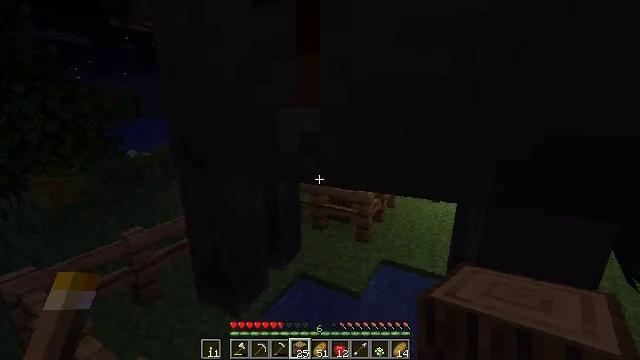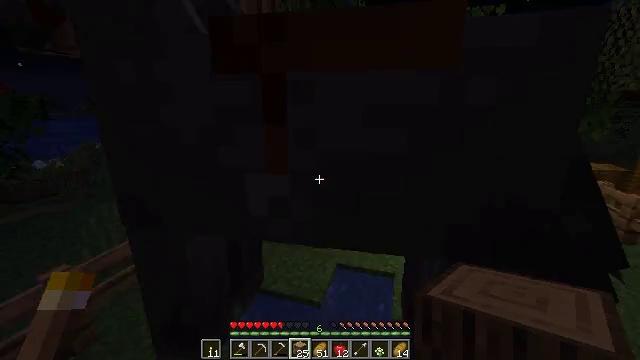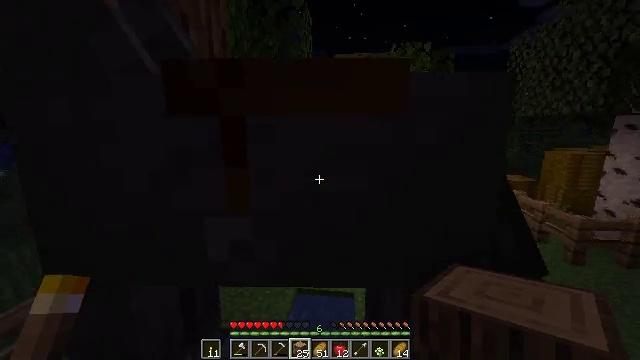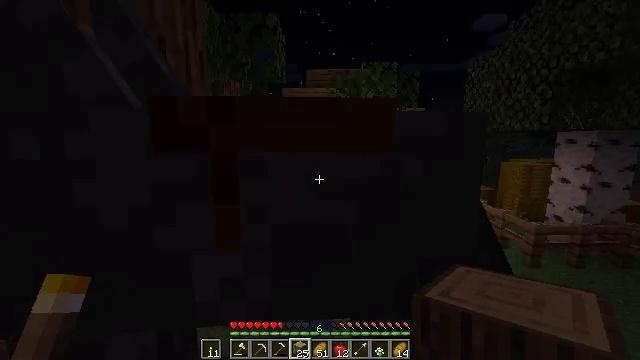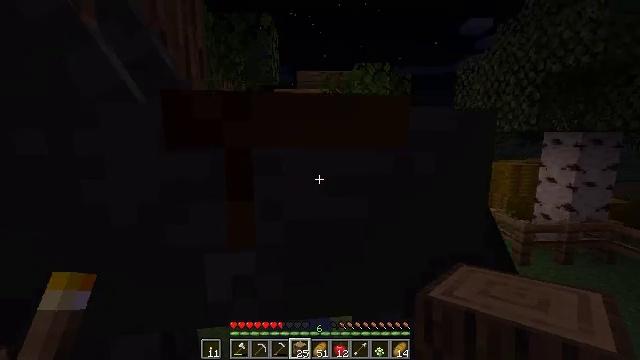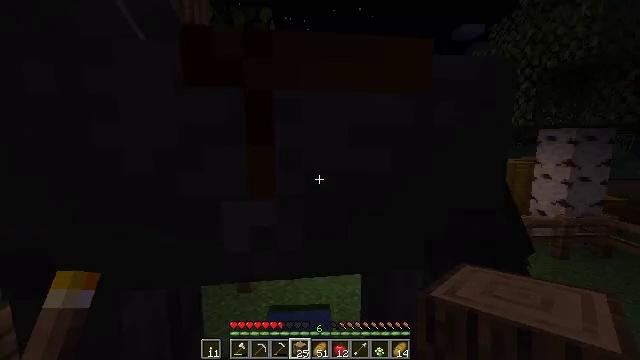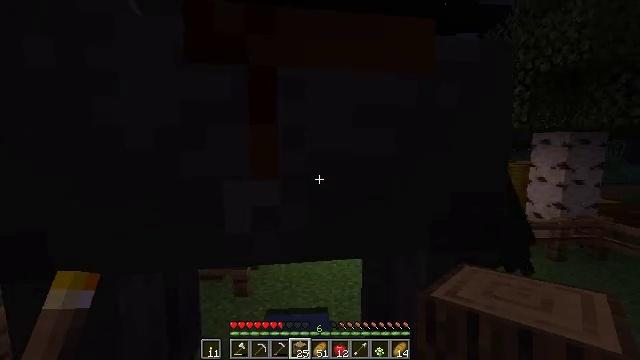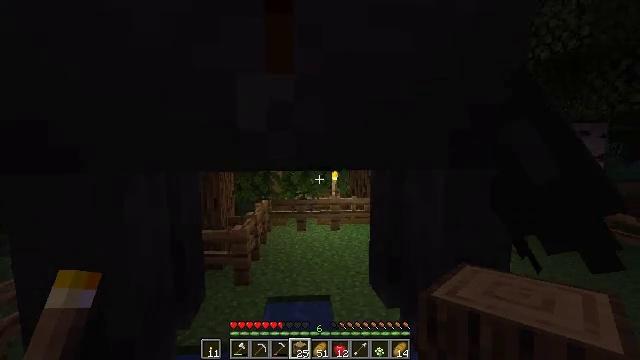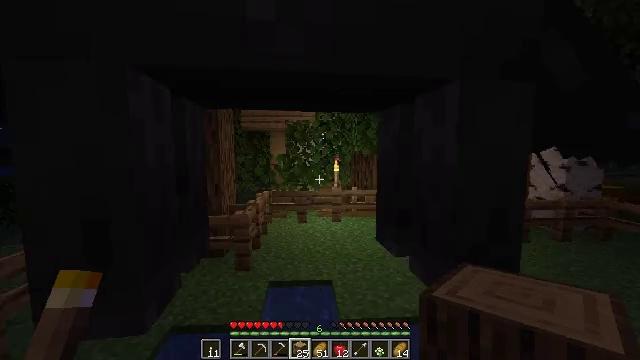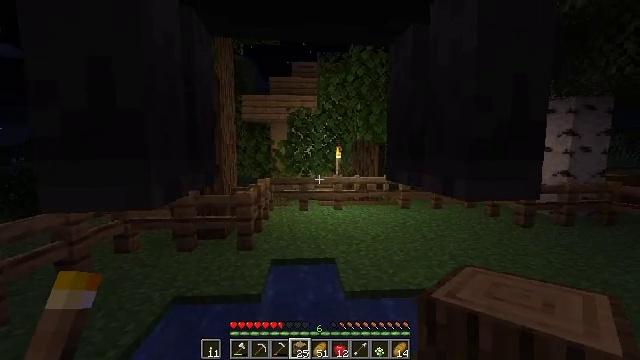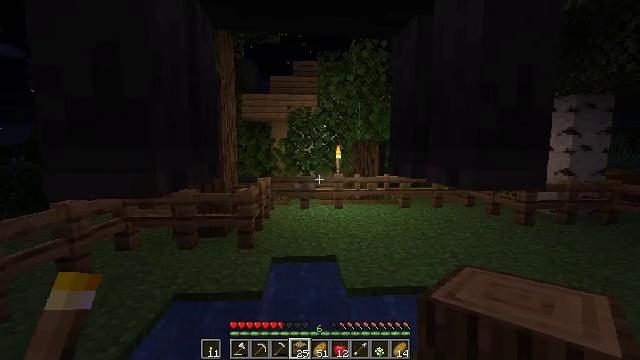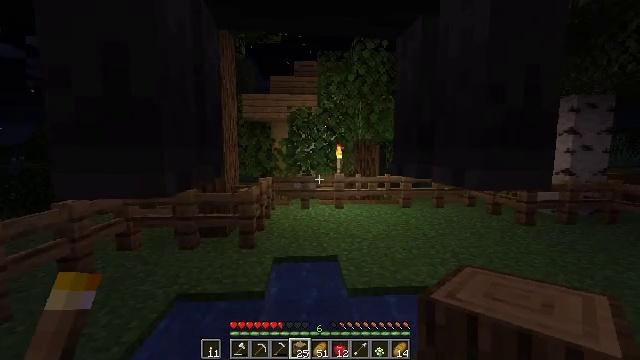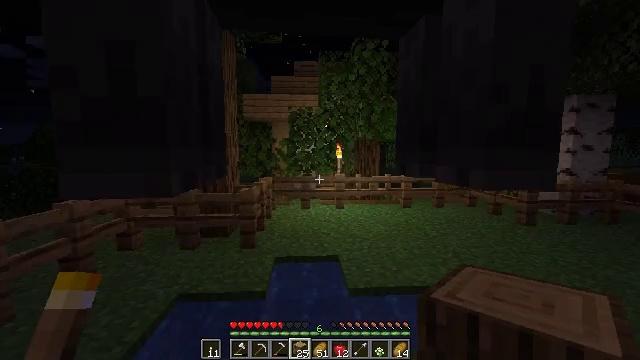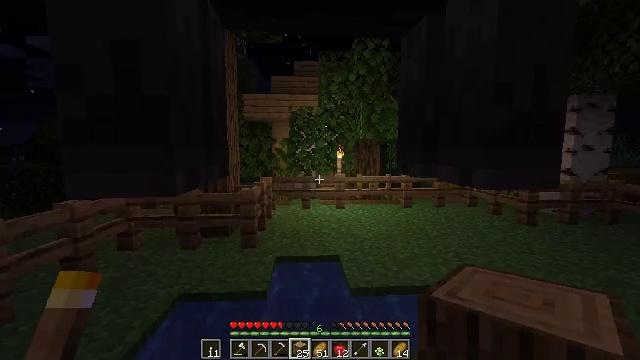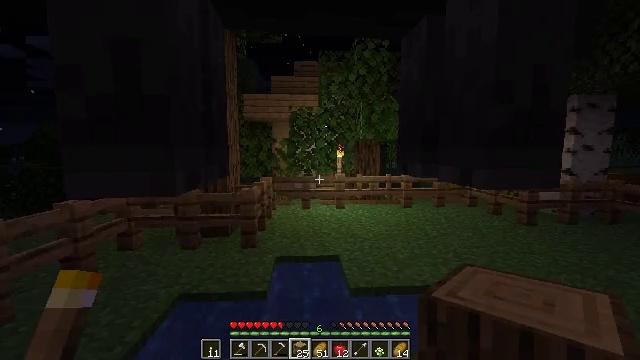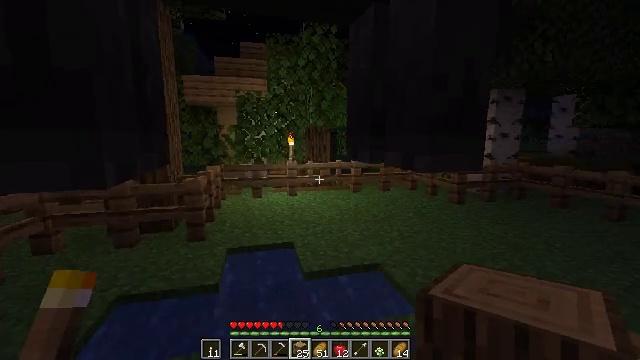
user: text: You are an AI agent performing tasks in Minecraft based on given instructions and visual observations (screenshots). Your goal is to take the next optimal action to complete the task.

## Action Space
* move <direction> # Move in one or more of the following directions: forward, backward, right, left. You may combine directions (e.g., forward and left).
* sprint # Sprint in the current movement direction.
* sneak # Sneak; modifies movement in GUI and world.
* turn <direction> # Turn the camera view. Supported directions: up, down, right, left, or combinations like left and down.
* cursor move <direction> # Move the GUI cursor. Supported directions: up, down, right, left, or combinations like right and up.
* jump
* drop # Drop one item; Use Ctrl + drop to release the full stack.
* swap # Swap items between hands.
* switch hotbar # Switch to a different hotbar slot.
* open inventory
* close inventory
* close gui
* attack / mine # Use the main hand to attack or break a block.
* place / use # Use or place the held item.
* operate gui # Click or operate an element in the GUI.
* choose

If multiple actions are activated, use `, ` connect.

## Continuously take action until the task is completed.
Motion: motion action
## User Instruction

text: Cut down the tree and harvest oak logs.
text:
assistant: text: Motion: move forward, turn right, jump
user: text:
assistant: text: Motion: move forward, turn right and up, jump
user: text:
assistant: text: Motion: move forward, turn right and up, jump
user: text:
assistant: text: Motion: move forward, turn right
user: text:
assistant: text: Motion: move forward, turn right
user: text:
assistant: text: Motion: move forward, turn up
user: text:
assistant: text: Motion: move forward
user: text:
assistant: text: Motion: no_op
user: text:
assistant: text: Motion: no_op
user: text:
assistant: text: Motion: no_op
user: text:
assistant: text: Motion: no_op
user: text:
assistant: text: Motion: no_op
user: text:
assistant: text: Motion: no_op
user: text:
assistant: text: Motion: no_op
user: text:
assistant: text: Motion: turn right and down
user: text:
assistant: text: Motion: turn right and up
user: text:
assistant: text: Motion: move forward and move right, turn right and down
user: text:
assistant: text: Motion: move forward and move right, turn right and down
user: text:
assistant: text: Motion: move forward and move right, turn down
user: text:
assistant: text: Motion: move forward and move right, sprint, turn down
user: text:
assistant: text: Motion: move forward and move right, sprint, turn left and down
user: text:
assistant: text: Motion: move forward and move right, sprint, turn left and down
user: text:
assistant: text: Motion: move forward and move right, sprint, turn left and down
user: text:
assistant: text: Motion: move forward and move right, sprint, turn left and down
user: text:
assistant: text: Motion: move forward and move right, sprint, turn left and down
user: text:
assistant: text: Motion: move forward and move right, sprint, turn left and down, jump
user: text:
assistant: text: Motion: move forward and move right, sprint, turn left, jump
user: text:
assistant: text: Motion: move forward and move right, turn left, jump
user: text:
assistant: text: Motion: move right, turn left and down
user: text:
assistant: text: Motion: move right, turn left